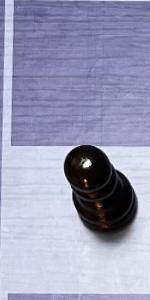
Label: Pawn_Black